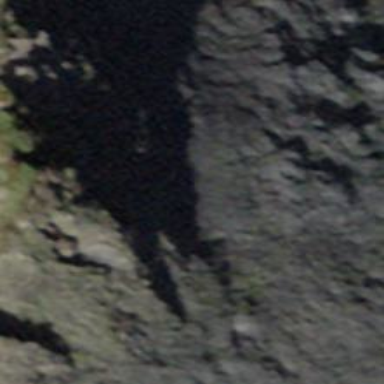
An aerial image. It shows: Natural cliff.